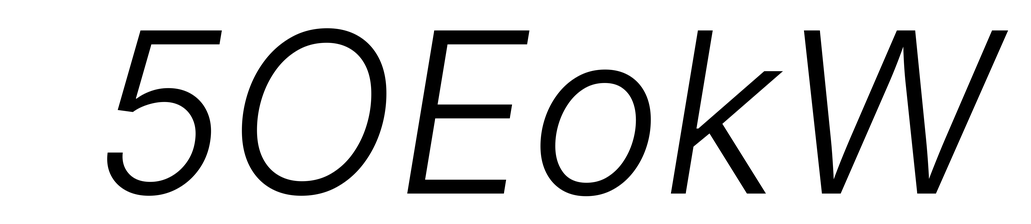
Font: Inter-Italic_Light_Italic